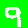
Digit: 9